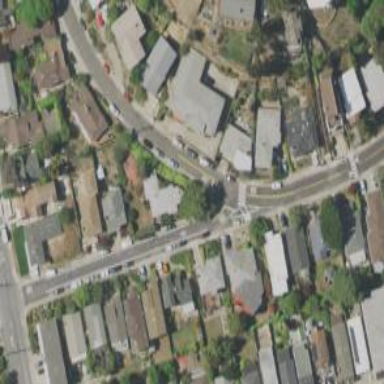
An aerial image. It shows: Residential road with sidewalk on the left side.